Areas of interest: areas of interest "Shanghai Transnational Procurement Exhibition and Convention Center"
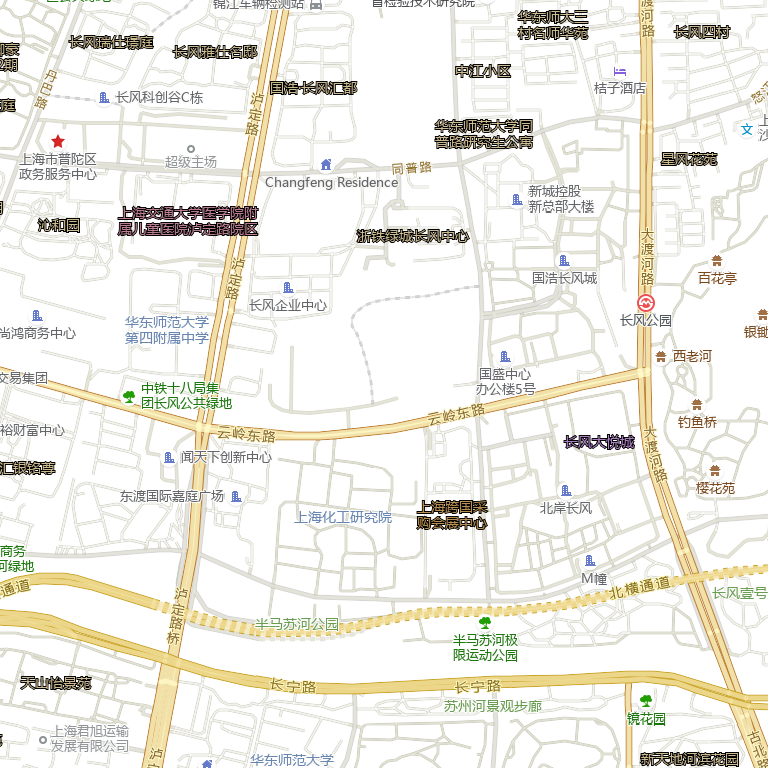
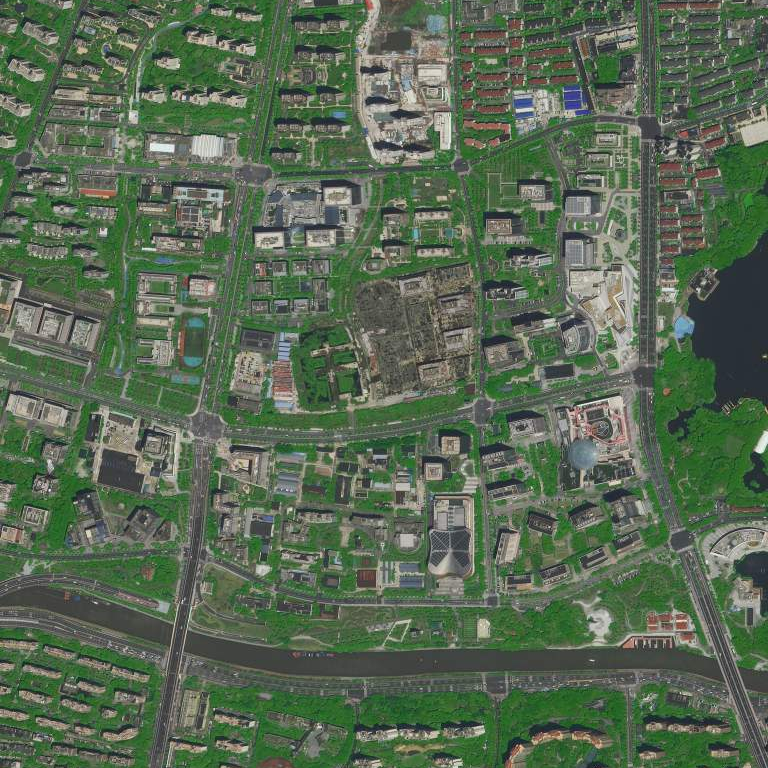